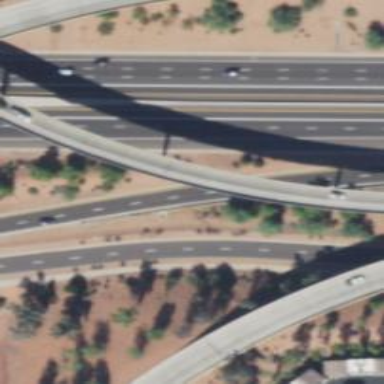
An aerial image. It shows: Asphalt motorway link.